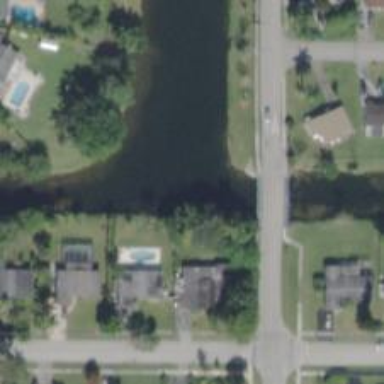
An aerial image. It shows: Canal.